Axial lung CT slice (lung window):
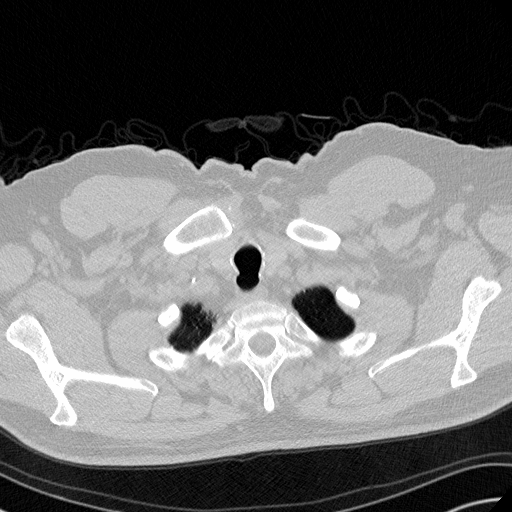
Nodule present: no